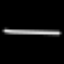
Label: line